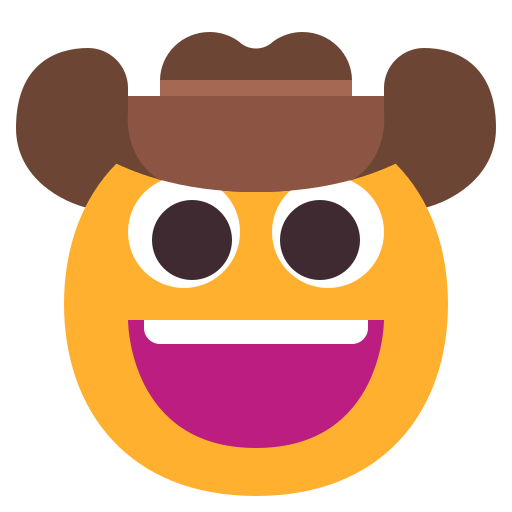
cowboy hat face flat